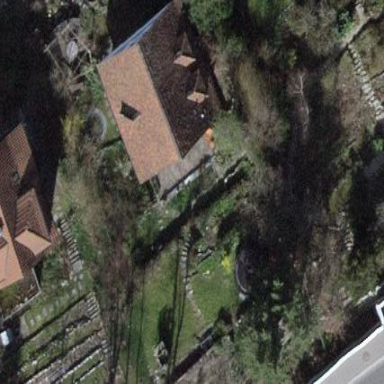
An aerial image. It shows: Detached building.